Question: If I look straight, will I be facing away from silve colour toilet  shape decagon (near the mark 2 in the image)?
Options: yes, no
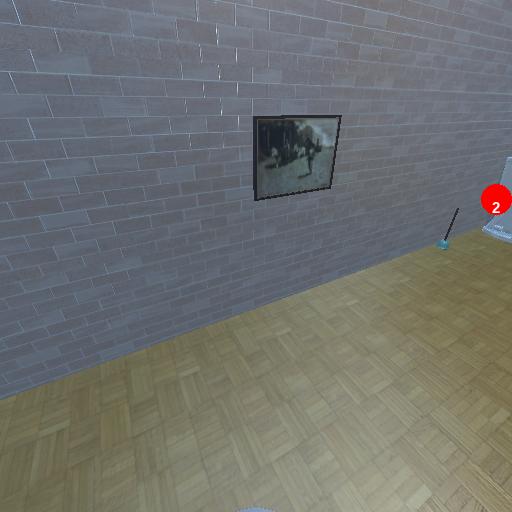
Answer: yes